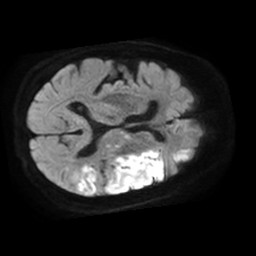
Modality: TRACE
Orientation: axial
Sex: female
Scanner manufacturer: philips
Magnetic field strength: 1.5 T
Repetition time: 3.403 s
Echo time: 0.06922 s